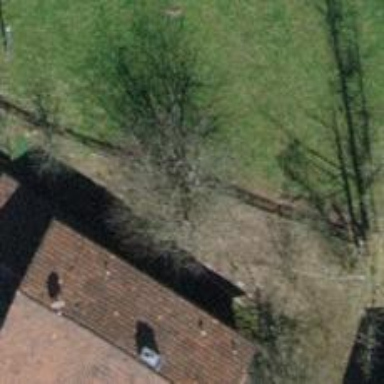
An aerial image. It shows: Single tag "natural: tree."